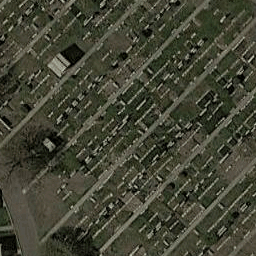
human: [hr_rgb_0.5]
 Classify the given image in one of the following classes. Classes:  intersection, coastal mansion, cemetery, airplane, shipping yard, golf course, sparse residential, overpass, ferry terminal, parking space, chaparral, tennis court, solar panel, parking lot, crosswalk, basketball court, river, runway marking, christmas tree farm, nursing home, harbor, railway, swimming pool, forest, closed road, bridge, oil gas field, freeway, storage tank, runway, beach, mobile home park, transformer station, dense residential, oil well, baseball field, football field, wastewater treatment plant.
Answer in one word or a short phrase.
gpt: cemetery